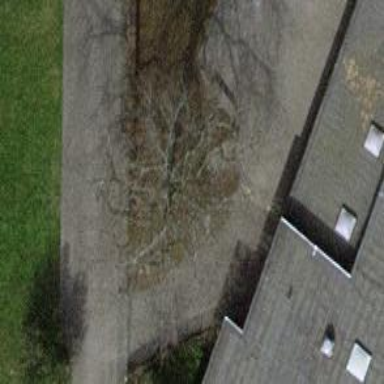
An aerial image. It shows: Evergreen needle-leaved tree.